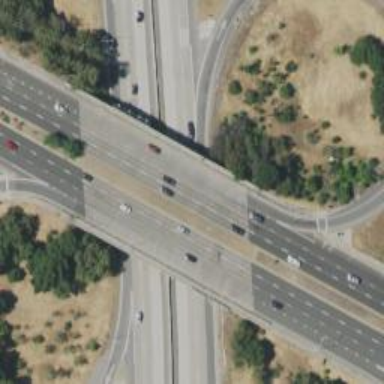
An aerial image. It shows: Motorway junction.